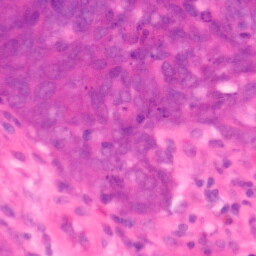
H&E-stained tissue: Colon